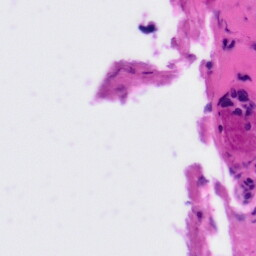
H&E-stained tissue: Tonsil